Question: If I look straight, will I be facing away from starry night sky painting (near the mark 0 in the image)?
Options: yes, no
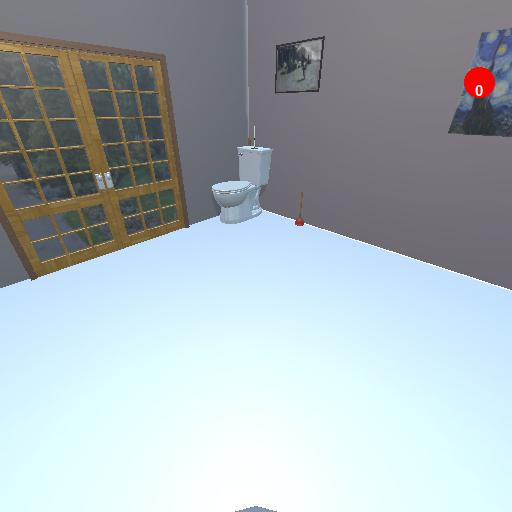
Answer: yes